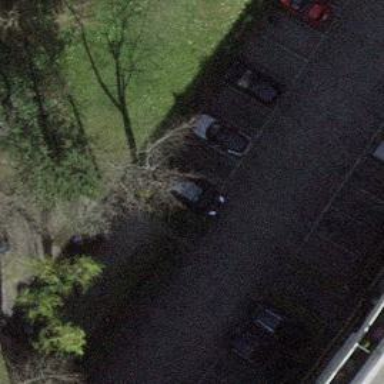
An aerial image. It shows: Road serving as parking aisle.